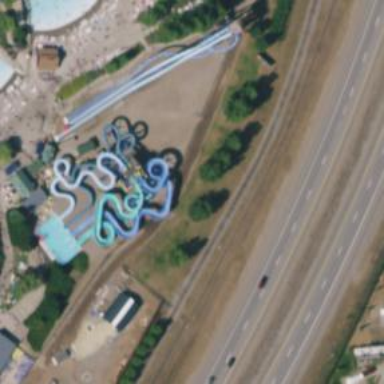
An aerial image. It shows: Water slide attraction.